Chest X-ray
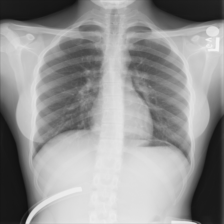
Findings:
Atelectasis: negative
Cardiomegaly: negative
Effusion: negative
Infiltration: negative
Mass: negative
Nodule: negative
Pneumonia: negative
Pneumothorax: negative
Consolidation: negative
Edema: negative
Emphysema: negative
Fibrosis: negative
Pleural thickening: negative
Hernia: negative